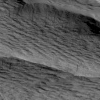
Atmospheric dust classification: not_dusty